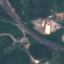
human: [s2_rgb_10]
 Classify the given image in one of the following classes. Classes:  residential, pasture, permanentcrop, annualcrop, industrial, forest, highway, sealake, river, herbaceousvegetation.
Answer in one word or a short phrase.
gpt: Highway